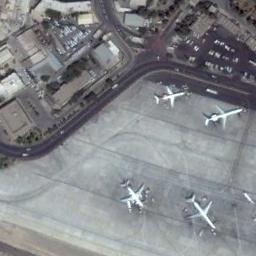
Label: airplane